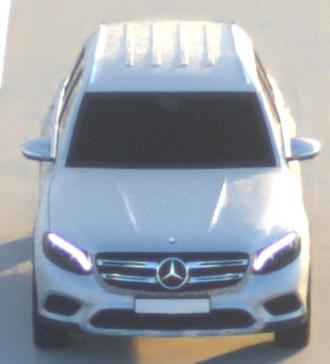
Make: Mercedes-Benz
Model: GLC 250
Detailed model: GLC (253)
Model produced from: 2015/09
Model produced until: 2018/05
Doors: 5
Color: white
Road condition: dry road
Daytime: sunrise or sunset
Contrast: medium contrast